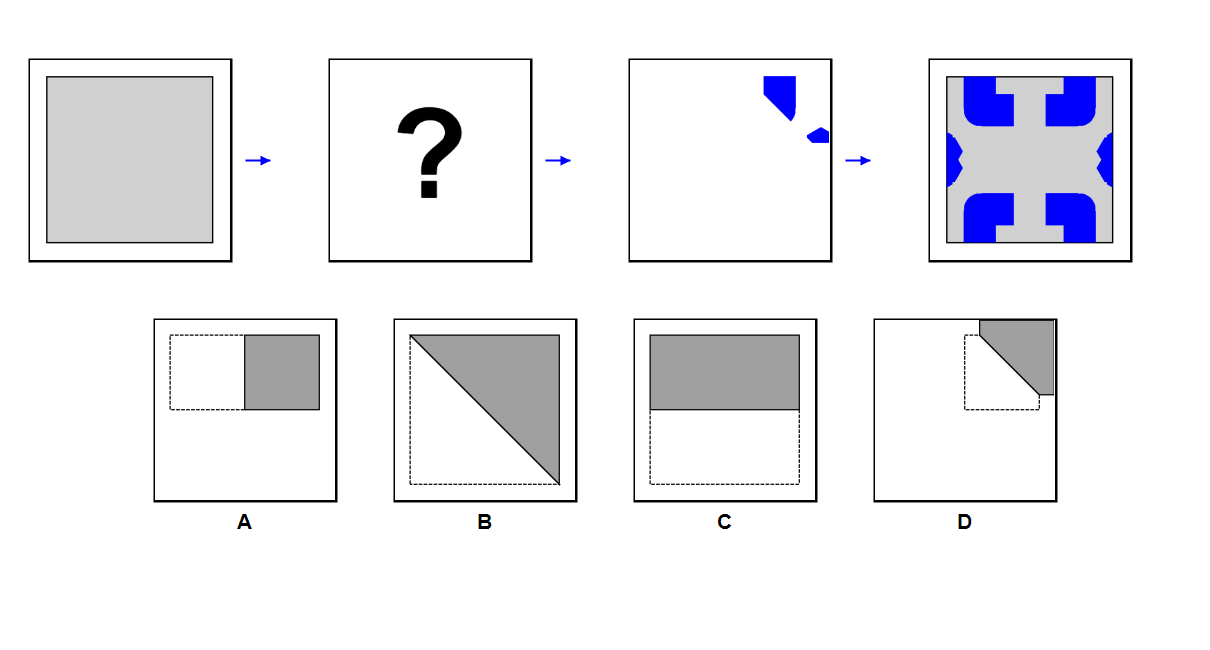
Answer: B